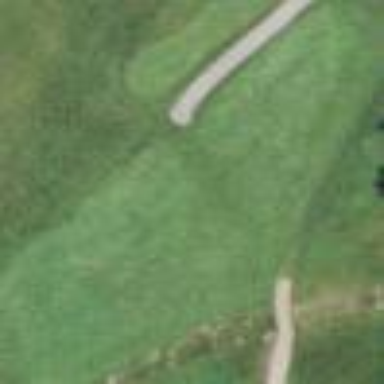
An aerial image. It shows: Grassy area designated as golf fairway.